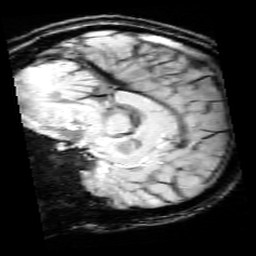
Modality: SWI
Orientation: sagittal
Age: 11
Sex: female
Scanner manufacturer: siemens
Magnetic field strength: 3 T
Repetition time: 0.027 s
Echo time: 0.02 s